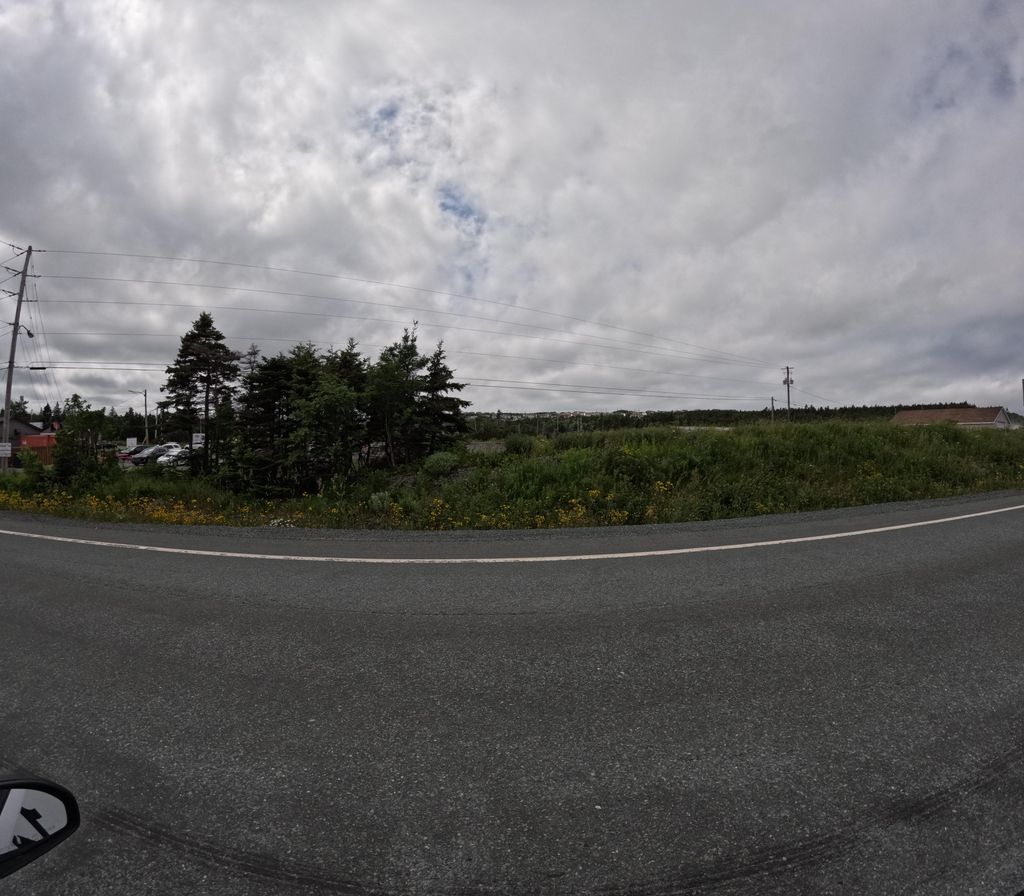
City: st_johns